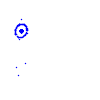
Particle: pion